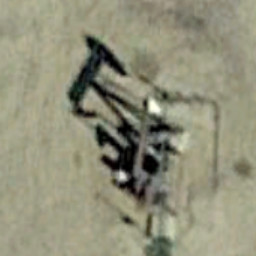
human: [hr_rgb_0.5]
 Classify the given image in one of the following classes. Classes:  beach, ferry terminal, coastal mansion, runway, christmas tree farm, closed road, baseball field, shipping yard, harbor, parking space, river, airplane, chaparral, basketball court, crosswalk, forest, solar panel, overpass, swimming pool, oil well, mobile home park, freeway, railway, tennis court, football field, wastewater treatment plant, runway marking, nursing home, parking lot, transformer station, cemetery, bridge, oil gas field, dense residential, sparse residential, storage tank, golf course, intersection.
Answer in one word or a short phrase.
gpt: oil well